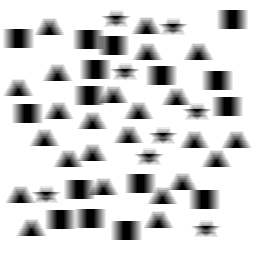
Squares: 16
Triangles: 24
Stars: 8
Total shapes: 48